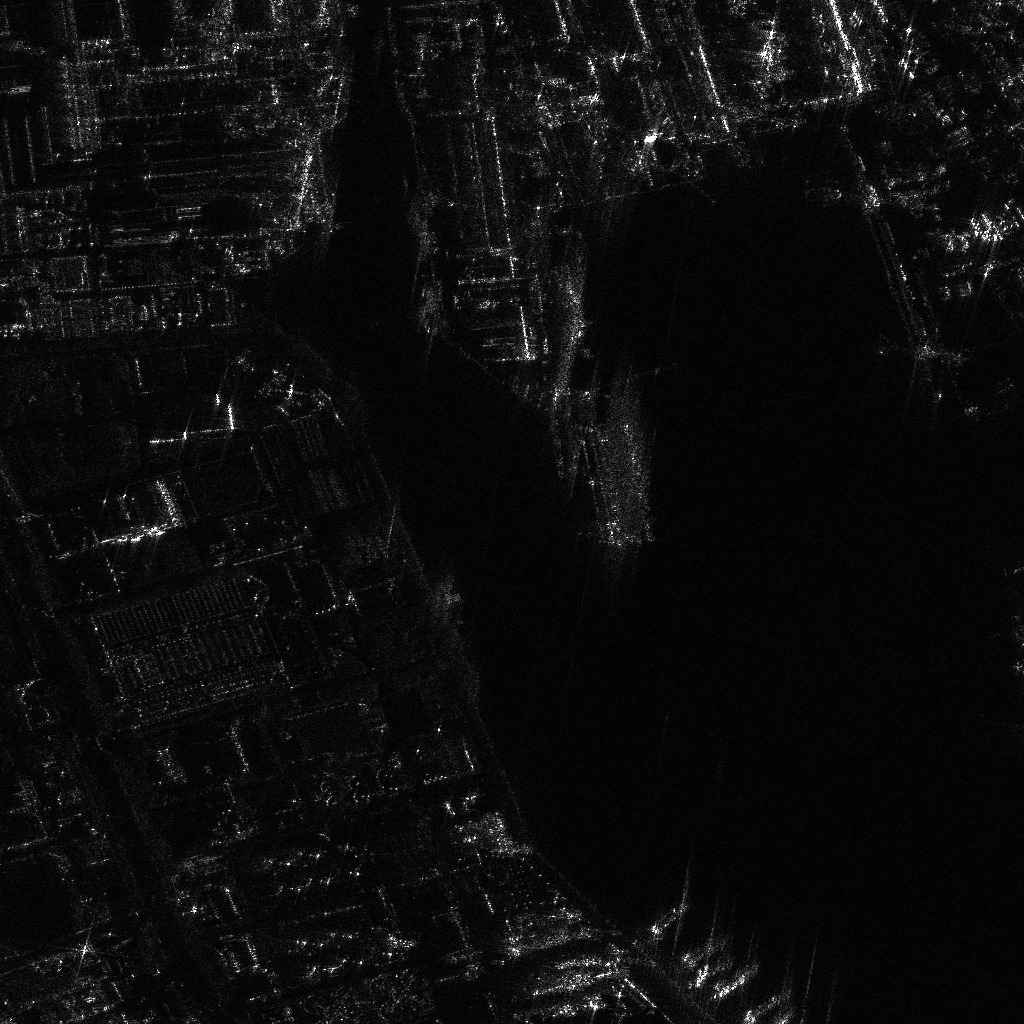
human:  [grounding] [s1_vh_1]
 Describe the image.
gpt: In the satellite image, there is  <ref>3 medium container </ref> <box>[[63, 87, 65, 92, 54], [68, 91, 70, 96, 54], [67, 89, 68, 95, 54]]</box> located at bottom,  <ref>2 medium container </ref> <box>[[70, 92, 72, 98, 54], [73, 95, 75, 101, 54]]</box> located at bottom right.